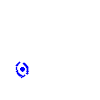
Particle: electron